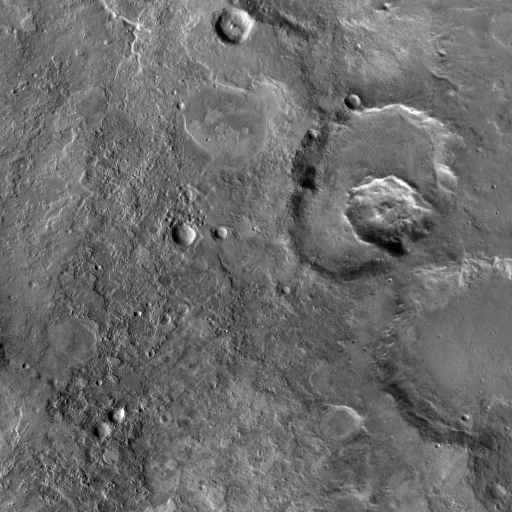
Crater classes present: Background, Other, Buried